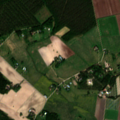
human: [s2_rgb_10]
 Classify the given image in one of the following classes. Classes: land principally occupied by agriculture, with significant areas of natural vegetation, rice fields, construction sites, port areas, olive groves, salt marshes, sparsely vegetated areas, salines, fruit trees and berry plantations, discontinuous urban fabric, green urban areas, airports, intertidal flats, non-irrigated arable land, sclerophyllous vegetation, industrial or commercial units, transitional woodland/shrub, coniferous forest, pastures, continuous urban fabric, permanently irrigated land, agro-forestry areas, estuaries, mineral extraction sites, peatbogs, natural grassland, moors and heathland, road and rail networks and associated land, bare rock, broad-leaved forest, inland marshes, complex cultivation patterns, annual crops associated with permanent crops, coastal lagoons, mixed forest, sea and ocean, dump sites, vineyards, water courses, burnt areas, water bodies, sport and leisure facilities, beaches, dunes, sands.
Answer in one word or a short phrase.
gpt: non-irrigated arable land, land principally occupied by agriculture, with significant areas of natural vegetation, broad-leaved forest, coniferous forest, mixed forest